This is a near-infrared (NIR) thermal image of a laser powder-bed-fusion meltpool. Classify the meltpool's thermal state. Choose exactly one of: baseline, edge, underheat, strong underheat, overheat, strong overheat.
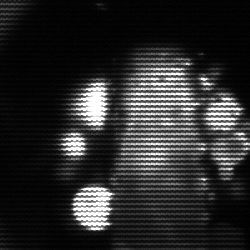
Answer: strong underheat